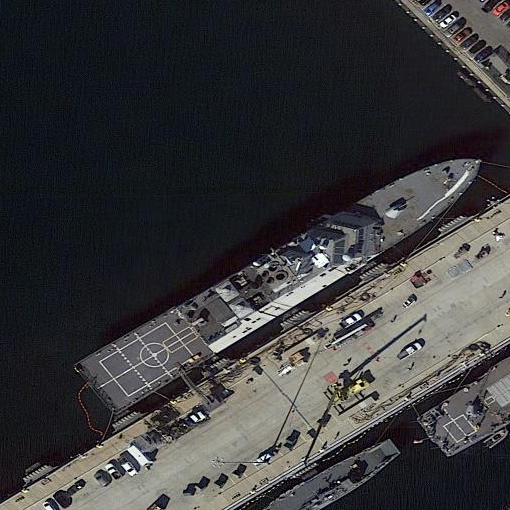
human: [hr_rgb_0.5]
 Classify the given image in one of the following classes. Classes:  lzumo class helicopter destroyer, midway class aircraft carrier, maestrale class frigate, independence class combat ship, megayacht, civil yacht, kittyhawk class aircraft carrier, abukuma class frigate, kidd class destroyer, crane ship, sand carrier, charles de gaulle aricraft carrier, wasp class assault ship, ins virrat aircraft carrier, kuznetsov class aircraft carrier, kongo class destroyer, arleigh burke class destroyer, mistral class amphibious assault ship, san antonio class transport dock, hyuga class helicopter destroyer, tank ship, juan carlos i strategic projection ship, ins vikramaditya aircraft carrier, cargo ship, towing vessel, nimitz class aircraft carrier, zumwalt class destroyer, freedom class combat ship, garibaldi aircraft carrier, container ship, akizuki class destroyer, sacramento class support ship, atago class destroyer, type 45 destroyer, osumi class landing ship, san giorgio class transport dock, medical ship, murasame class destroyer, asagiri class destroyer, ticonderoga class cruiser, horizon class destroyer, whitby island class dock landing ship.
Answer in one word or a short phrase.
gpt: Freedom class combat ship